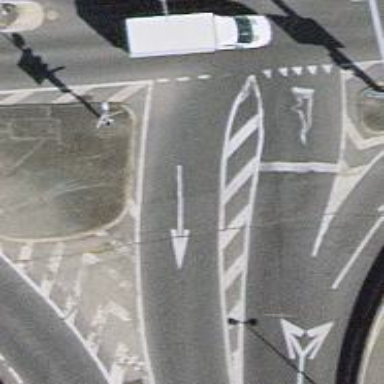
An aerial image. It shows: Road with traffic signals.